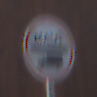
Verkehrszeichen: Mautpflicht
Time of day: MorningAfternoon
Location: Outdoor (Urban)
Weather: PartlyCloudy
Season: NotSpecified
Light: Natural